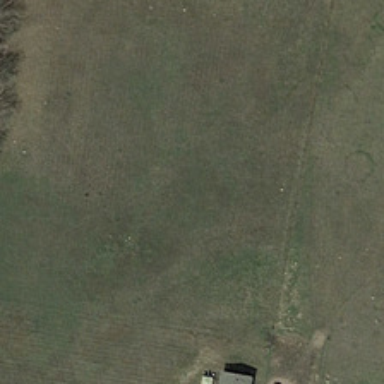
A house with a grey roof on a large ranch .